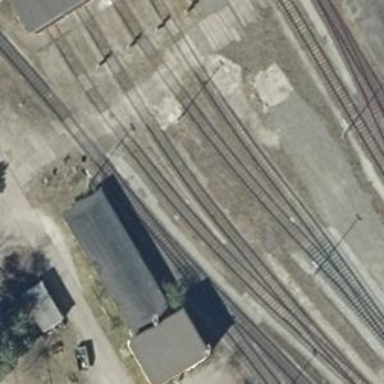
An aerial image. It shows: Railway switch.